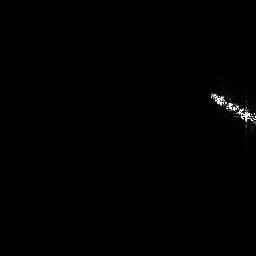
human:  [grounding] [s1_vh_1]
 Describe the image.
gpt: In the satellite image, there is  <ref>1 large ship </ref> <box>[[80, 34, 99, 50, 0]]</box> located at right.